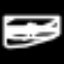
Label: palm tree